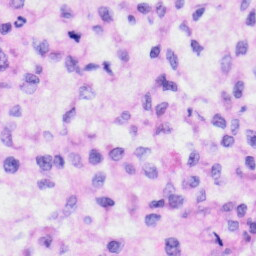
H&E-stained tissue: Liver